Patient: sex M, age 52
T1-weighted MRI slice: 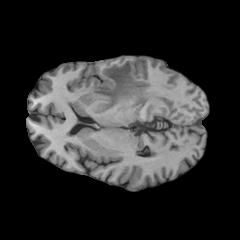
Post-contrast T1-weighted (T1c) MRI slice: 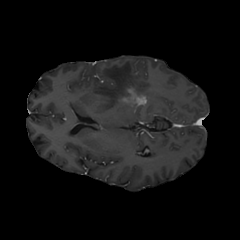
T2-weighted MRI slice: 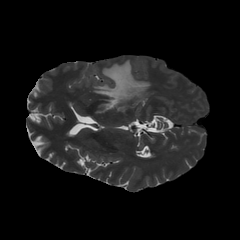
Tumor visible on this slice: yes
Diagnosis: Glioblastoma, IDH-wildtype
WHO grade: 4